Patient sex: F
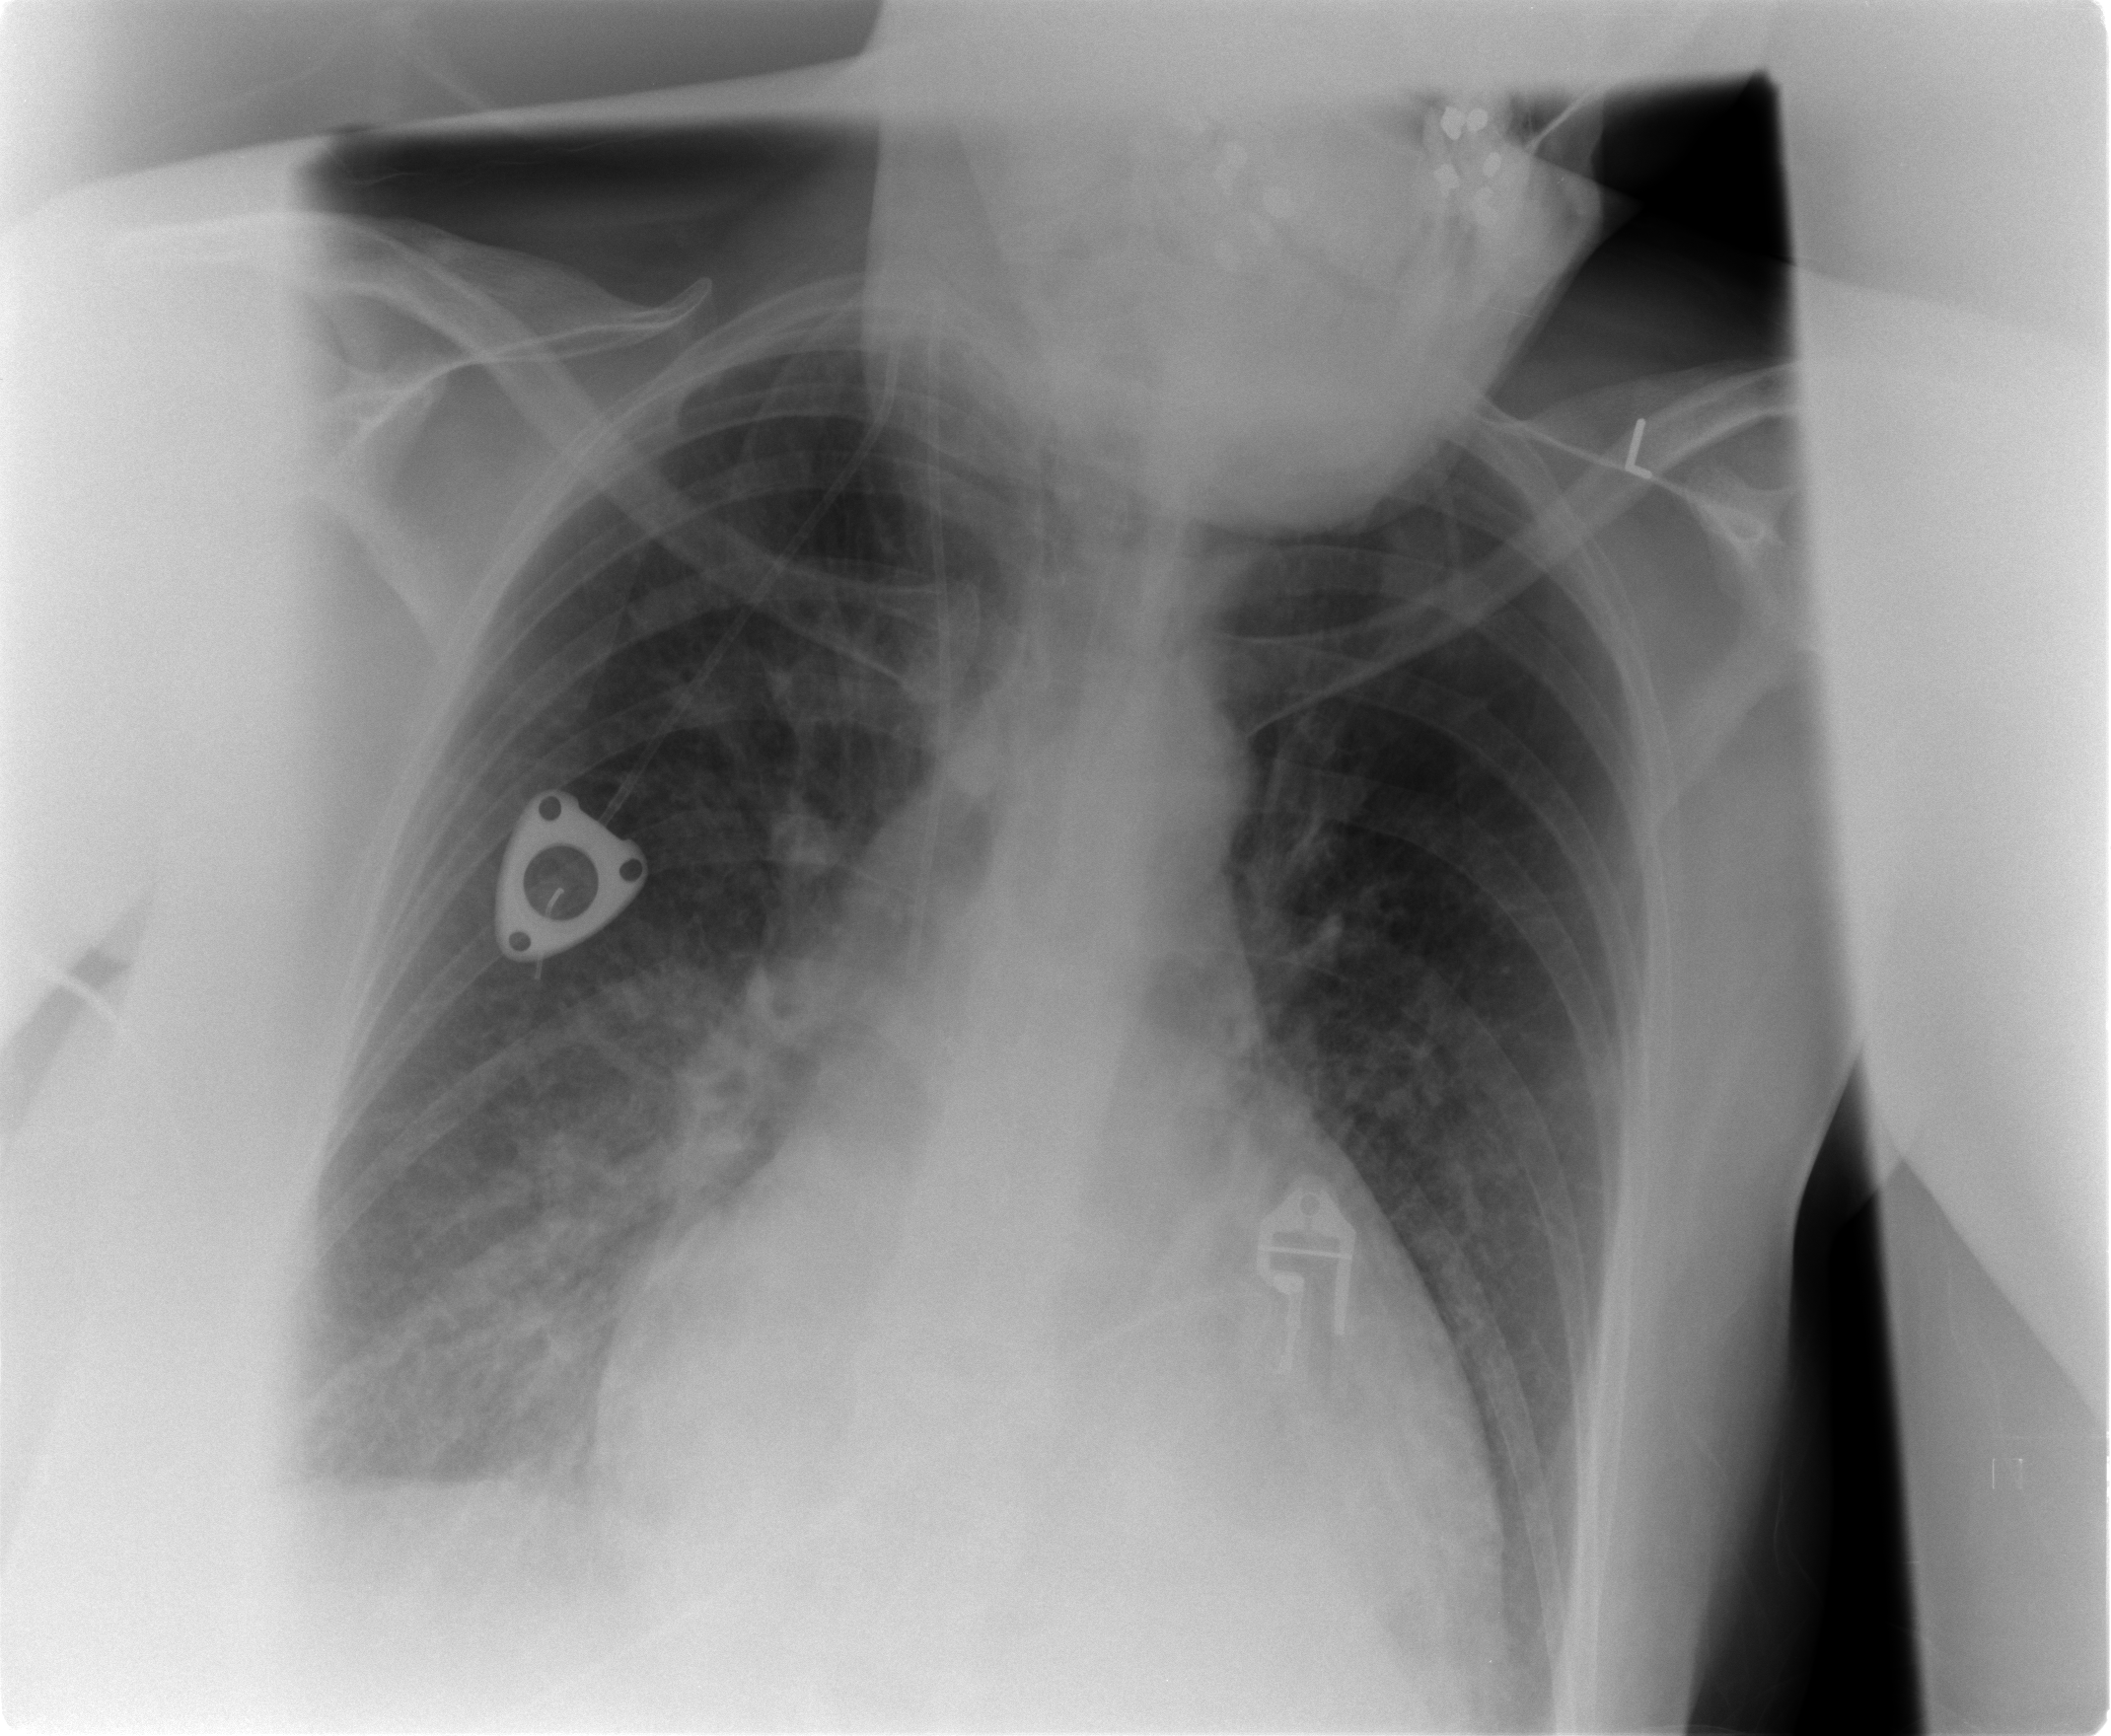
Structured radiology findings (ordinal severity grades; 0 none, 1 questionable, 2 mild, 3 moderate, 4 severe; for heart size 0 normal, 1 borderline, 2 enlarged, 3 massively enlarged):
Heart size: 2
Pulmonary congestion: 2
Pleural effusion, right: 1
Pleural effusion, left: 0
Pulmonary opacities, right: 1
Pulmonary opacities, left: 0
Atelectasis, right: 2
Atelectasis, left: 1